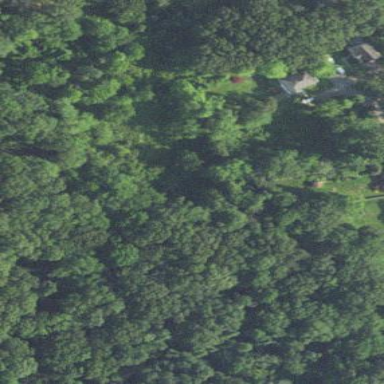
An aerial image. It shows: Mixed woodland with various types of leaves.